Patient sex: M
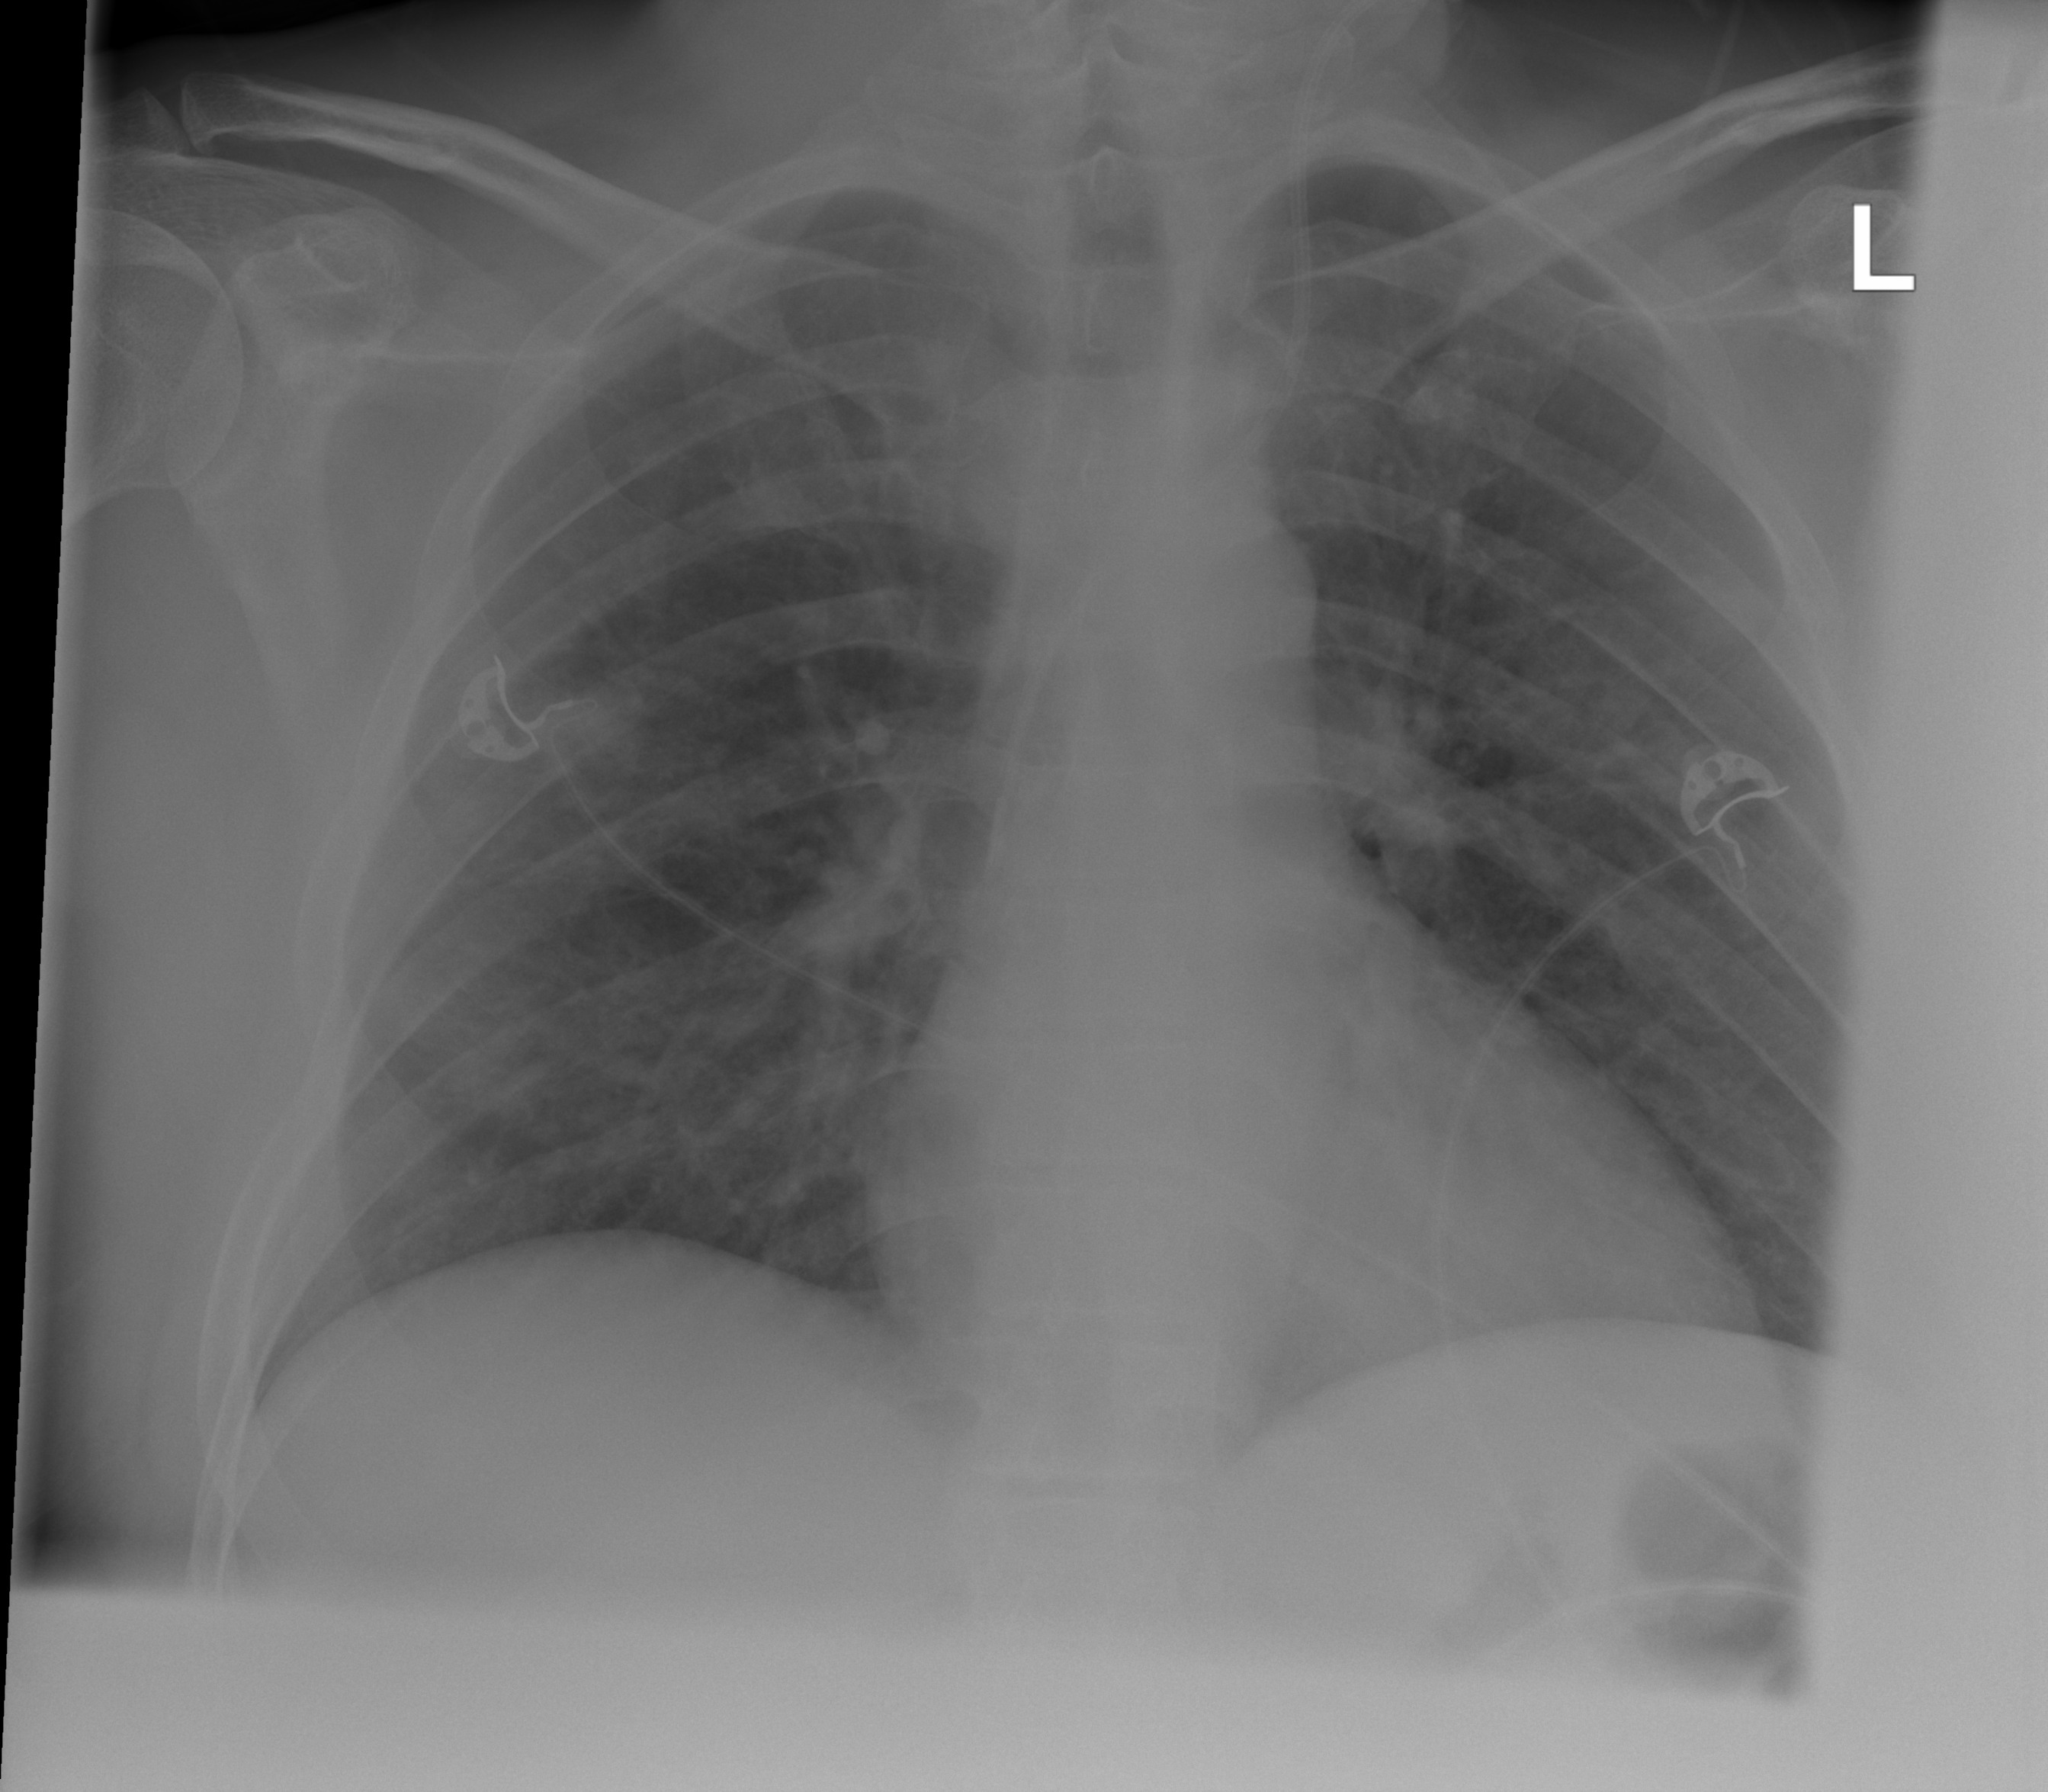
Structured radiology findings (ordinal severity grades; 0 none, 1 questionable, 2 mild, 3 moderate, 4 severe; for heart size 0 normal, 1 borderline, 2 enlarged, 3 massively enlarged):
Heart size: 1
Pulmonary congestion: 0
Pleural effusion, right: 0
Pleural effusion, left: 0
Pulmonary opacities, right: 2
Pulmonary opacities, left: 2
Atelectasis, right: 0
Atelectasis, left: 0